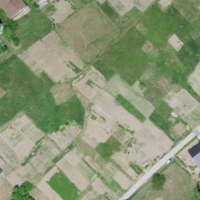
EUNIS habitat code: 55
Species observed at this site:
Agrostemma githago